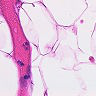
Metastatic tissue present: no